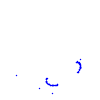
Particle: kaon